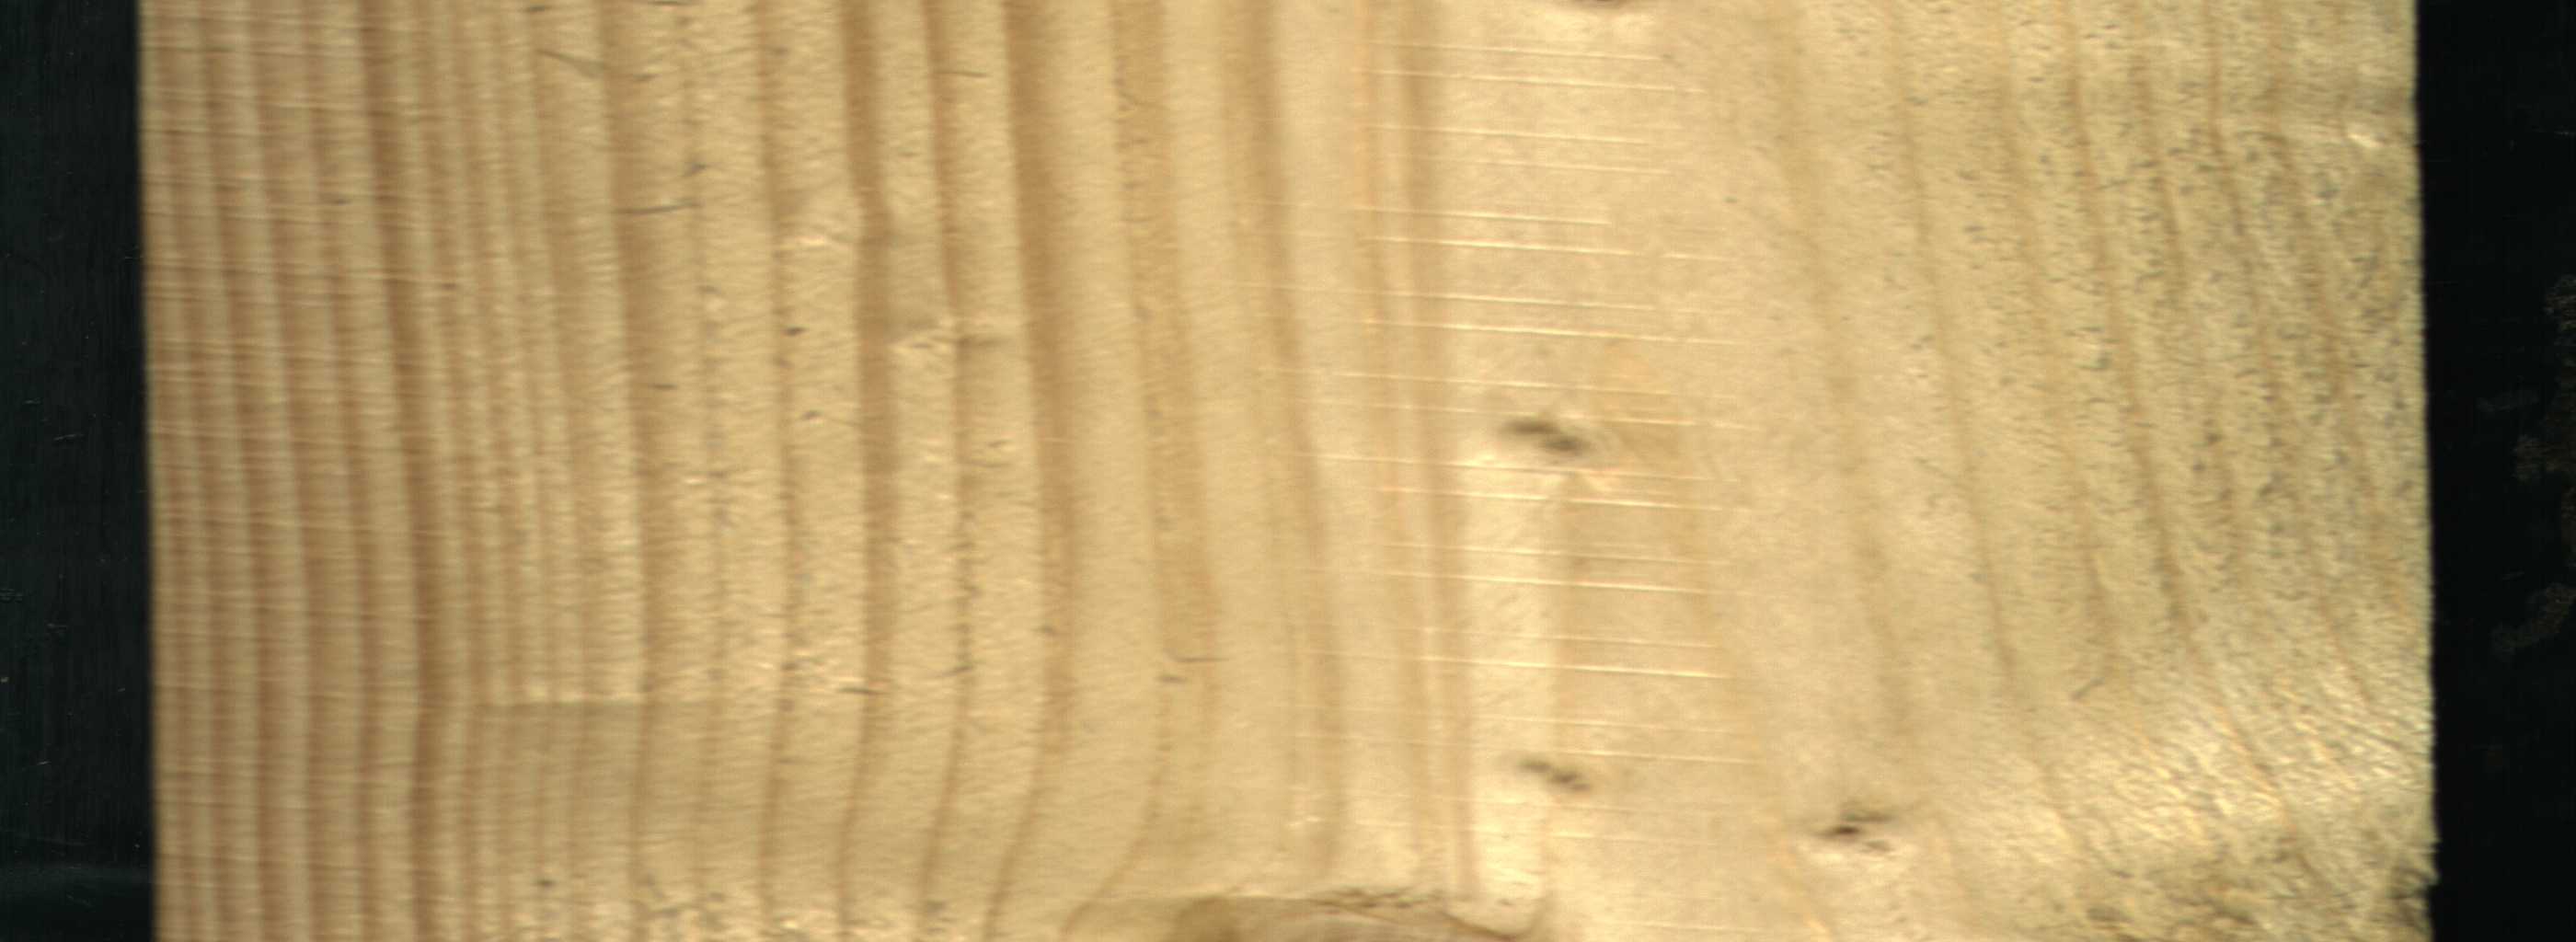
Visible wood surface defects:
Live_Knot
Live_Knot
Live_Knot